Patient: sex F, age 59
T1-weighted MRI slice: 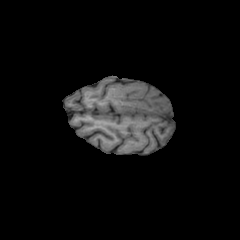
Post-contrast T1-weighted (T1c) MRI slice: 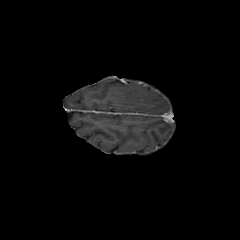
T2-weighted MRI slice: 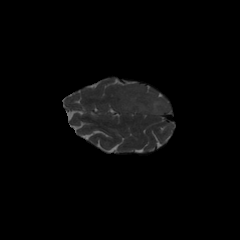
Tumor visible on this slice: yes
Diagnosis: Glioblastoma, IDH-wildtype
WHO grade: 4